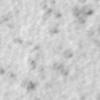
Label: no_change